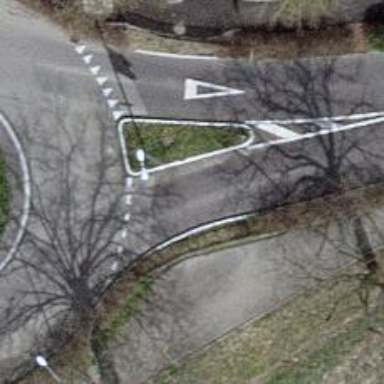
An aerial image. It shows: Uncontrolled zebra crossing with visible markings on the road.